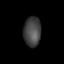
Tissue: lung
Cell type: T cells
Senescence score: 0.2156
Nuclear area (px): 509
Mean DAPI intensity: 67.532